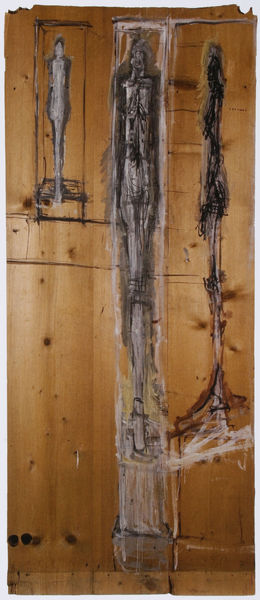
Titel: Deux femmes debout et figurine dans une cage, fragment de peinture murale, Zwei stehende Frauen und Figürchen in einem Käfig, Fragment eines Wandgemäldes
Künstler: Alberto Giacometti
Standort: Paris
Institution: Sammlung Fondation Alberto et Annette Giacometti
Schlagwörter: mann, weiß, gelb, menschen, braun, grau, holz, schwarz, skizze, rahmen, figur, gold, skulptur, studie, abstrakt, farbe, bronze, plastik, collage, eisen, rechteck, entwurf, fäden, netz, holzplatte, vertäfelung, holzmaserung, giacometti, spinnennetz, holzmaßerung, personmensch